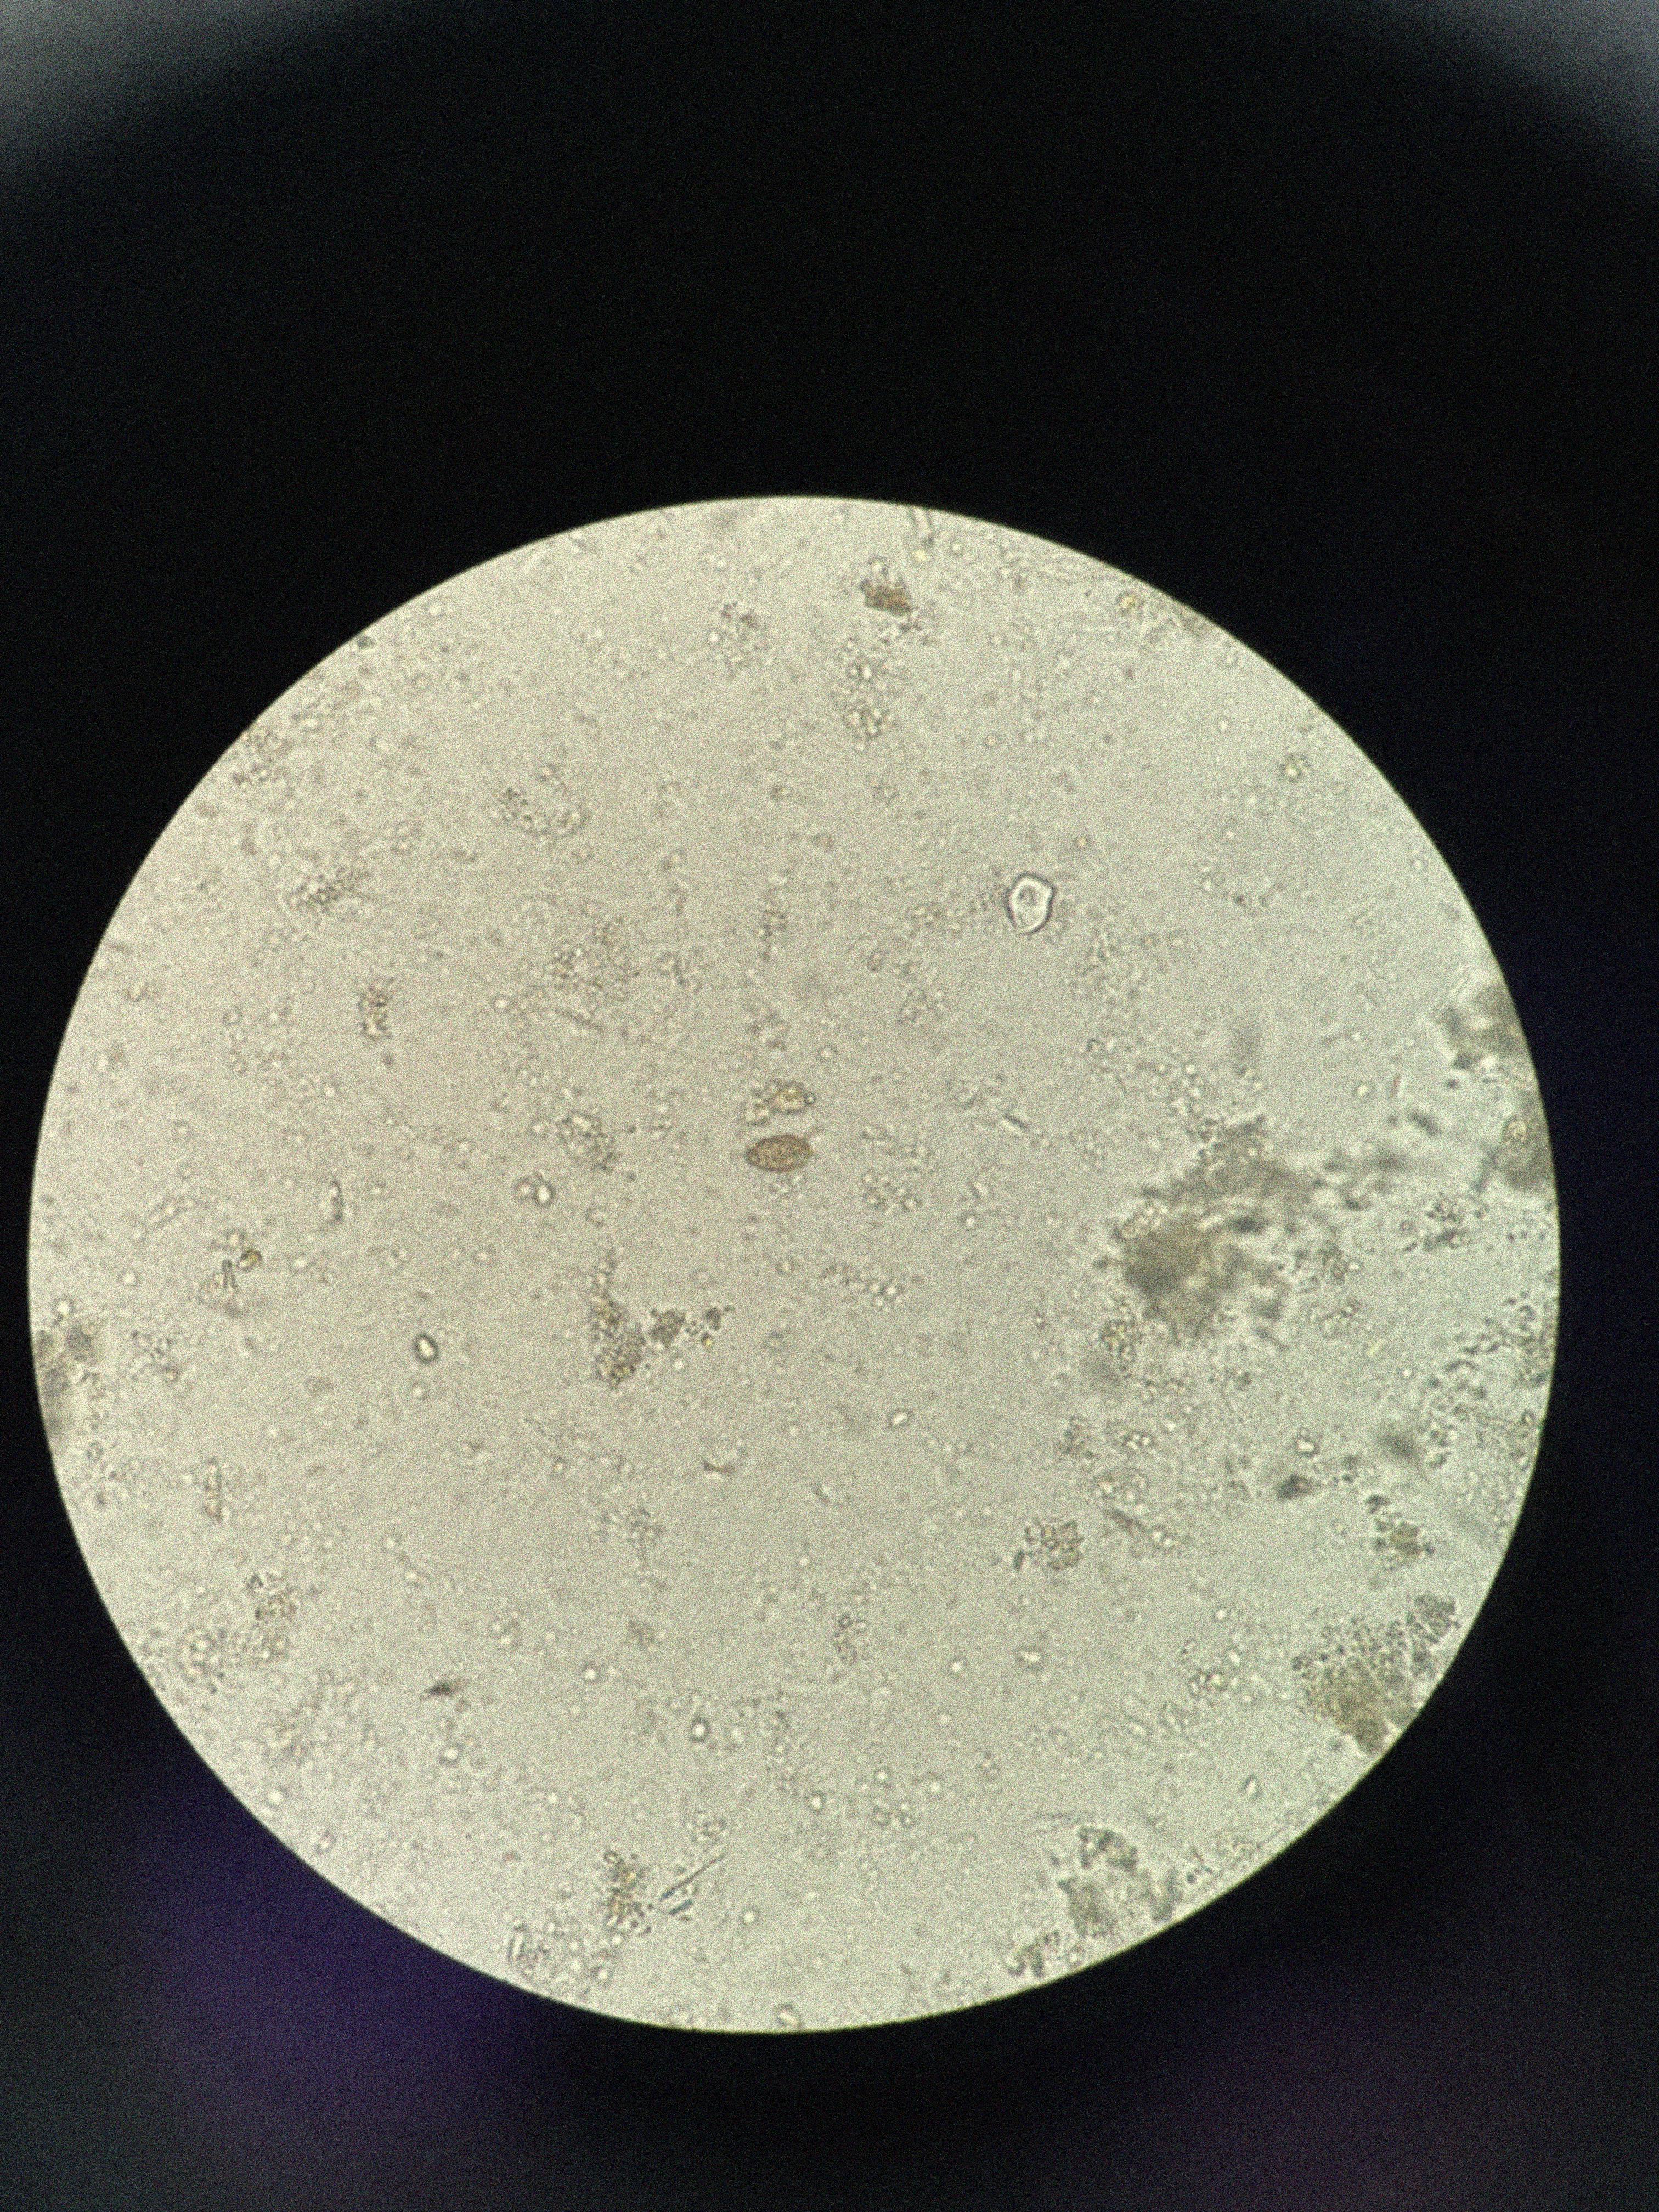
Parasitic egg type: Opisthorchis viverrine